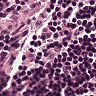
Metastatic tissue present: no